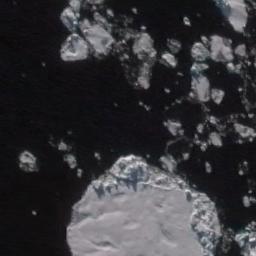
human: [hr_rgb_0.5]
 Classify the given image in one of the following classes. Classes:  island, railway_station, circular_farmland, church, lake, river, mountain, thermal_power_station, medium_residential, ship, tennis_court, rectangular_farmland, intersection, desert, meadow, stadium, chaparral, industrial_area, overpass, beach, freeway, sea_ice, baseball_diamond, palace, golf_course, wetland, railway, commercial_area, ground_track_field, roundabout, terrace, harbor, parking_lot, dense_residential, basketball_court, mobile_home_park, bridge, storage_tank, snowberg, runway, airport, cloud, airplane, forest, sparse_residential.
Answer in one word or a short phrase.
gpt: sea_ice